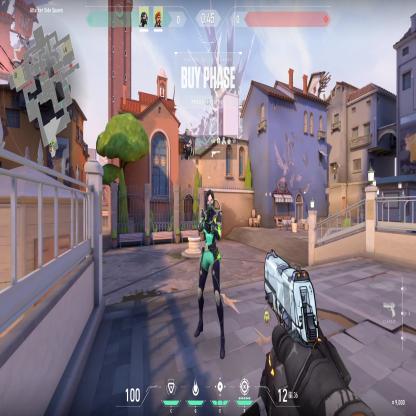
Label: teammate